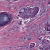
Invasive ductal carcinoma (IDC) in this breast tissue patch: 1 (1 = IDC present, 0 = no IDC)